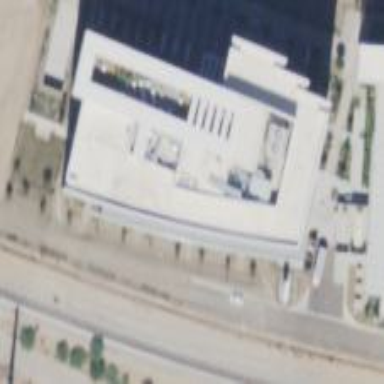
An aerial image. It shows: Office building.